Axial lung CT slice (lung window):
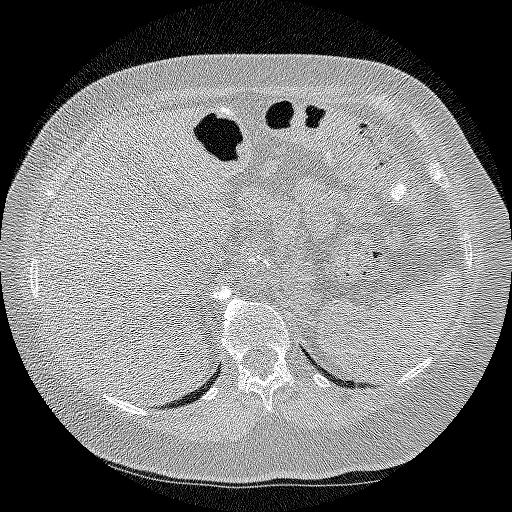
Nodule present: no